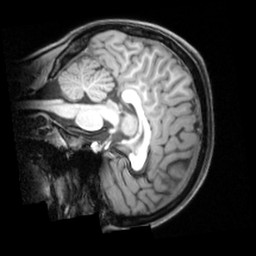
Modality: T1w
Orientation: sagittal
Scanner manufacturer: siemens
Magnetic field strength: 3 T
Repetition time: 1.9 s
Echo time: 0.00397 s